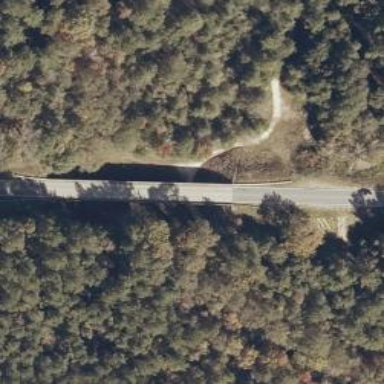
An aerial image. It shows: Secondary road crossing viaduct.